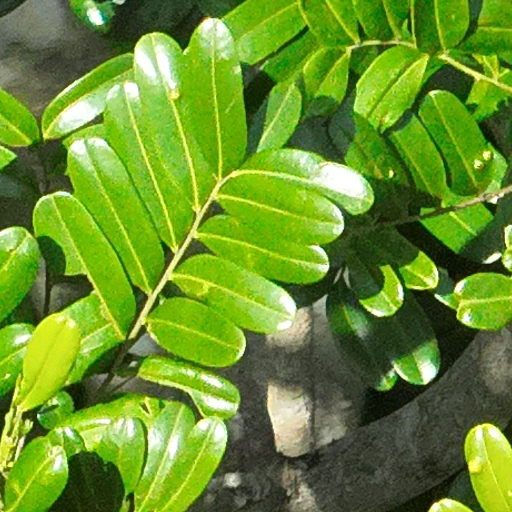
Species: Simarouba amara
GBIF accepted scientific name: Simarouba amara
Crown area (m\u00b2): 158.215